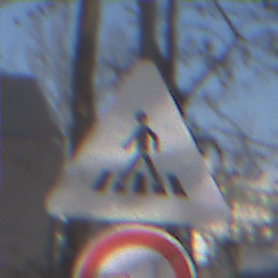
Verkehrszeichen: FussgaengerueberwegRechts
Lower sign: VerbotUeberholenEinspurigeFahrzeuge
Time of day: MorningAfternoon
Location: Outdoor (Special)
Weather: Clear
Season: Winter
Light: Natural